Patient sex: M
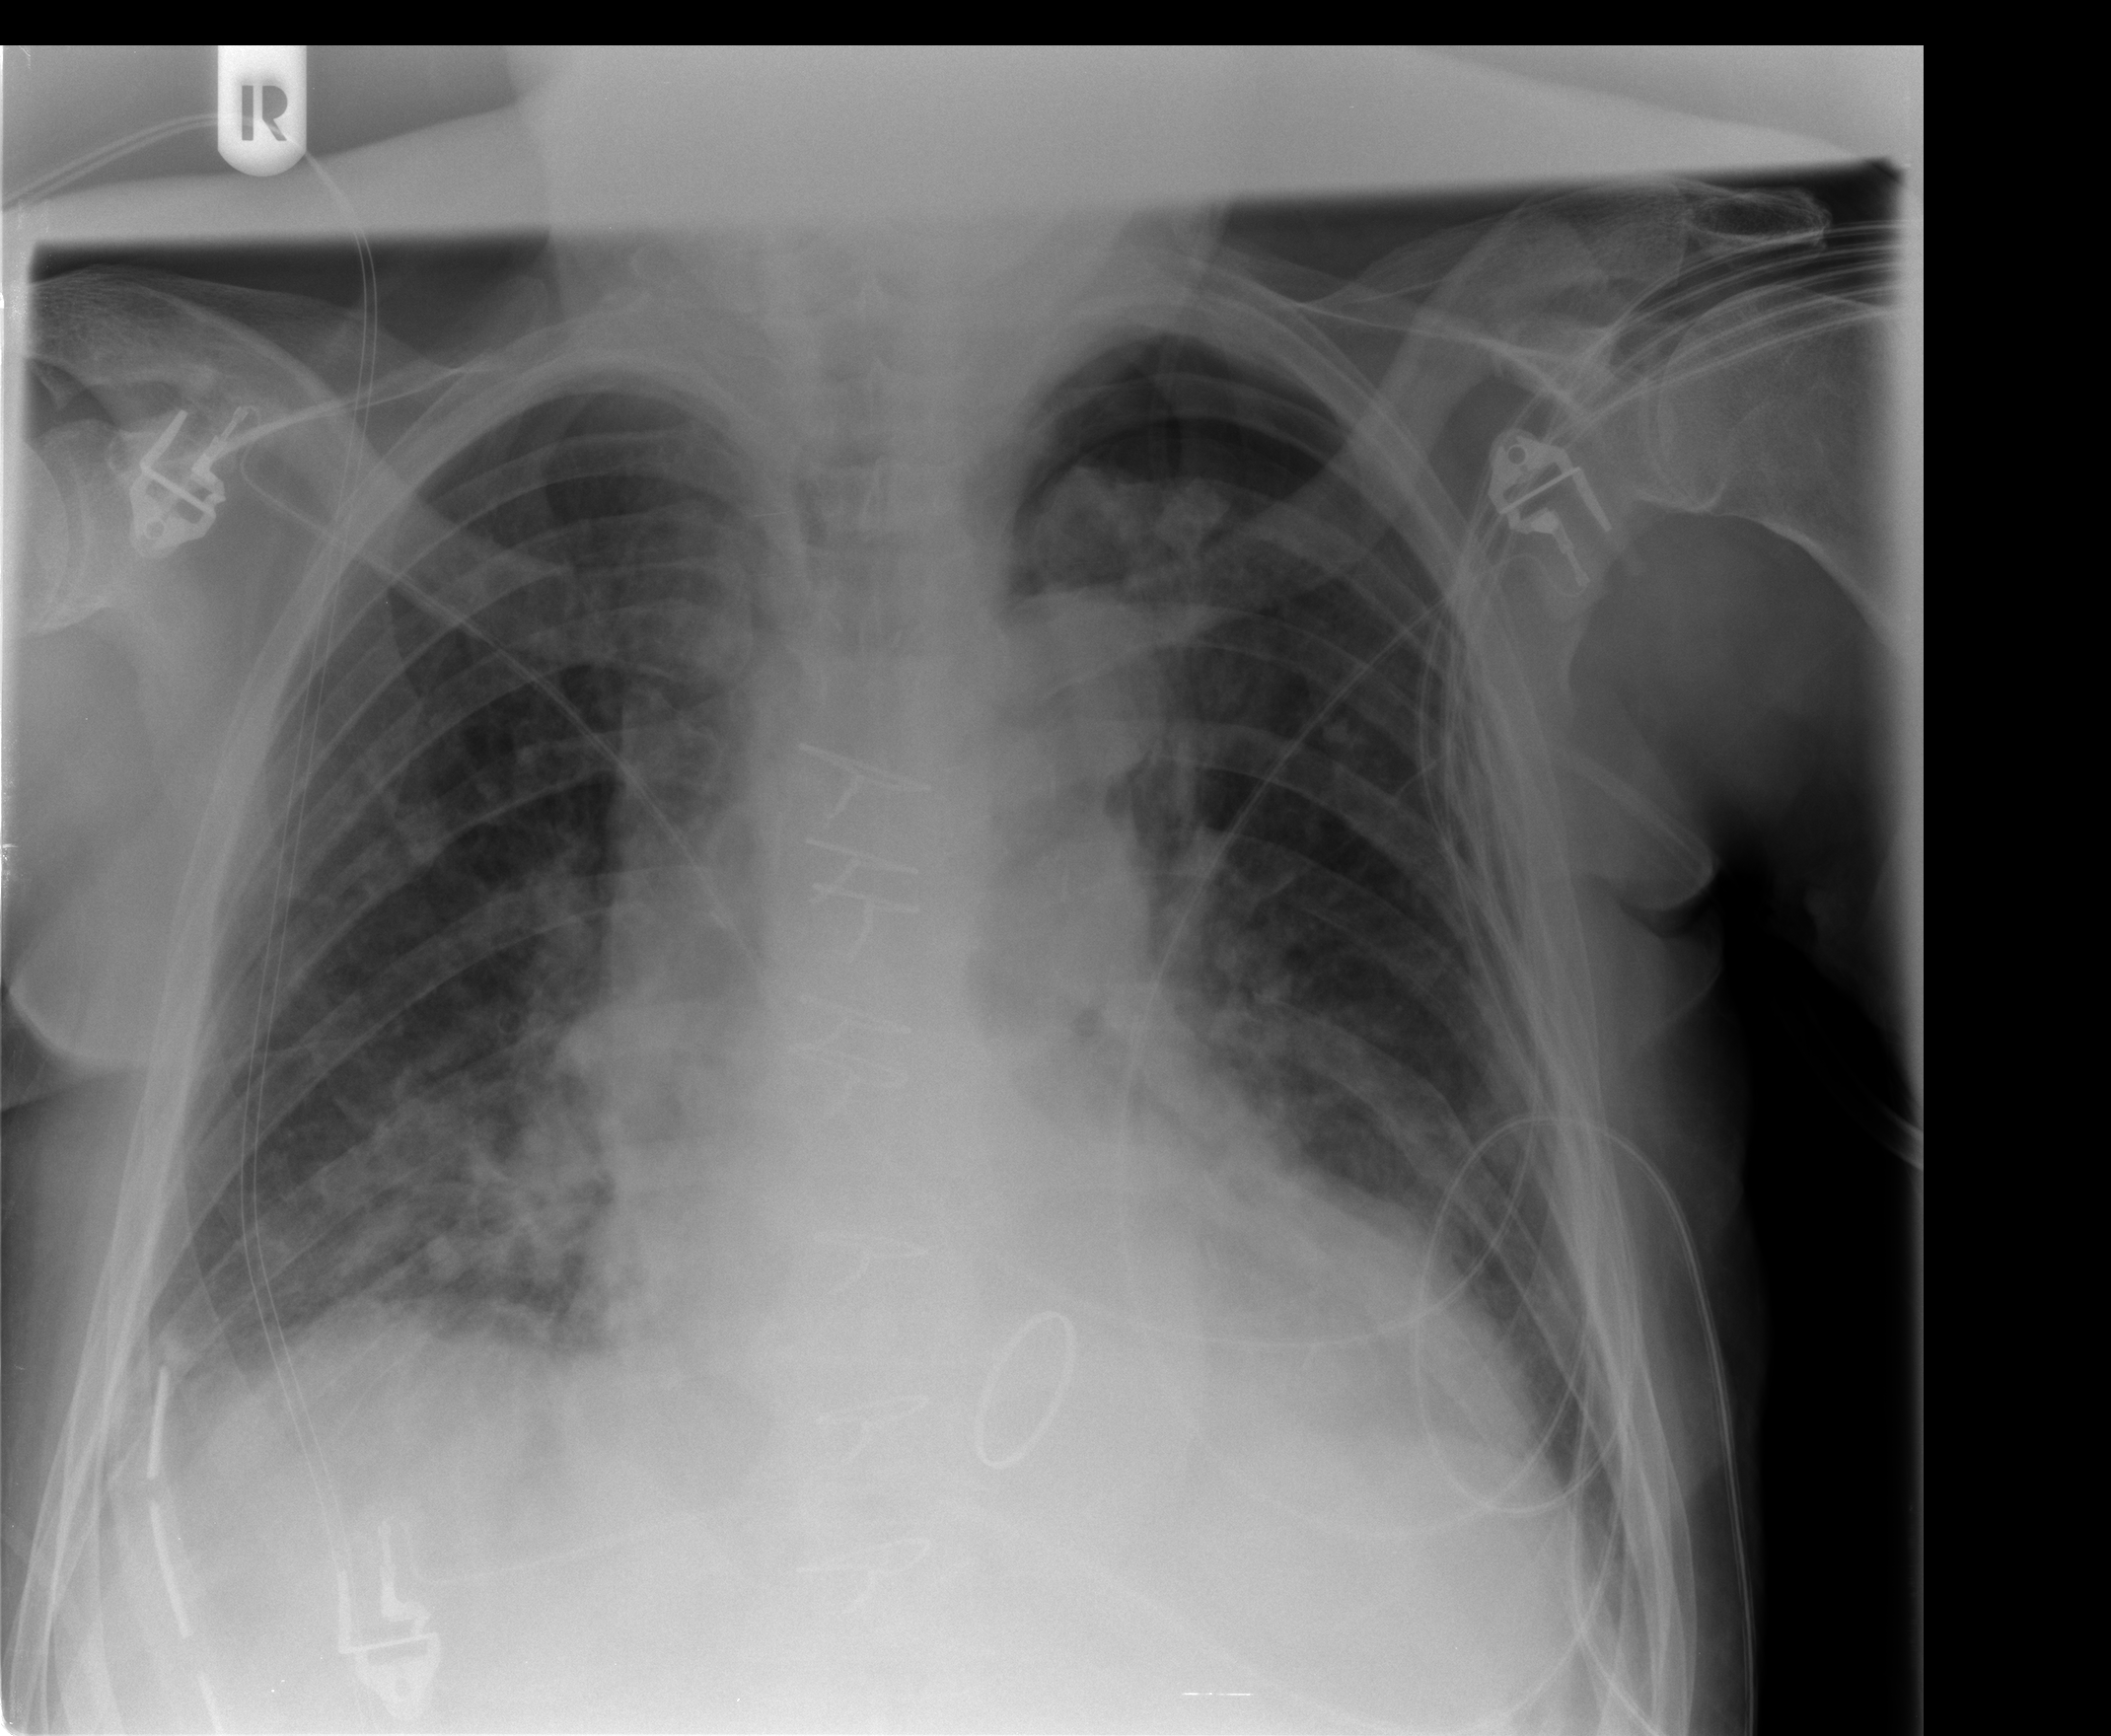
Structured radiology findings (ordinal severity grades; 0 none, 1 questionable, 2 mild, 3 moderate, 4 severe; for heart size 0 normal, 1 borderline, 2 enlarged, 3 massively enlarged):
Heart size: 2
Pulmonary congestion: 2
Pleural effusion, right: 0
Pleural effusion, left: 1
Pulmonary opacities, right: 2
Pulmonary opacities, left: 1
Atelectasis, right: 2
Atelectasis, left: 2